Field crop: maize
Growth stage: 1
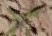
Species: atriplex